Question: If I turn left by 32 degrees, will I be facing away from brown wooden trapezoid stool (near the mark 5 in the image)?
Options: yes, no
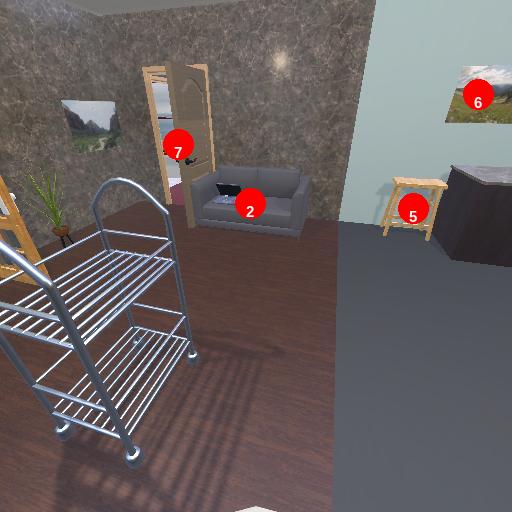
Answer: yes